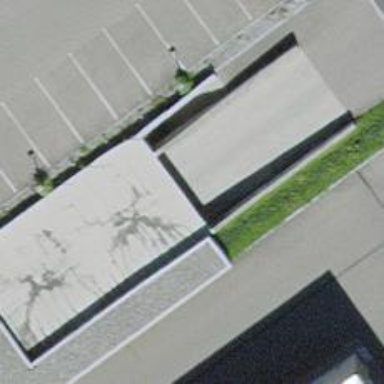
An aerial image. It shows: Parking entrance.